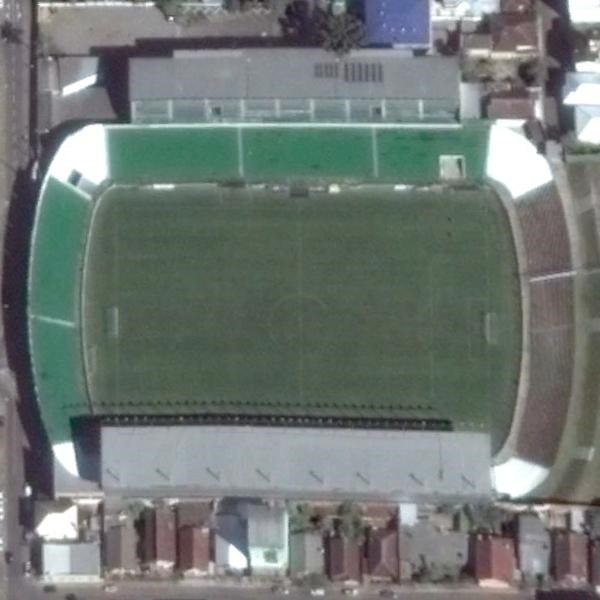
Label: Stadium